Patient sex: F
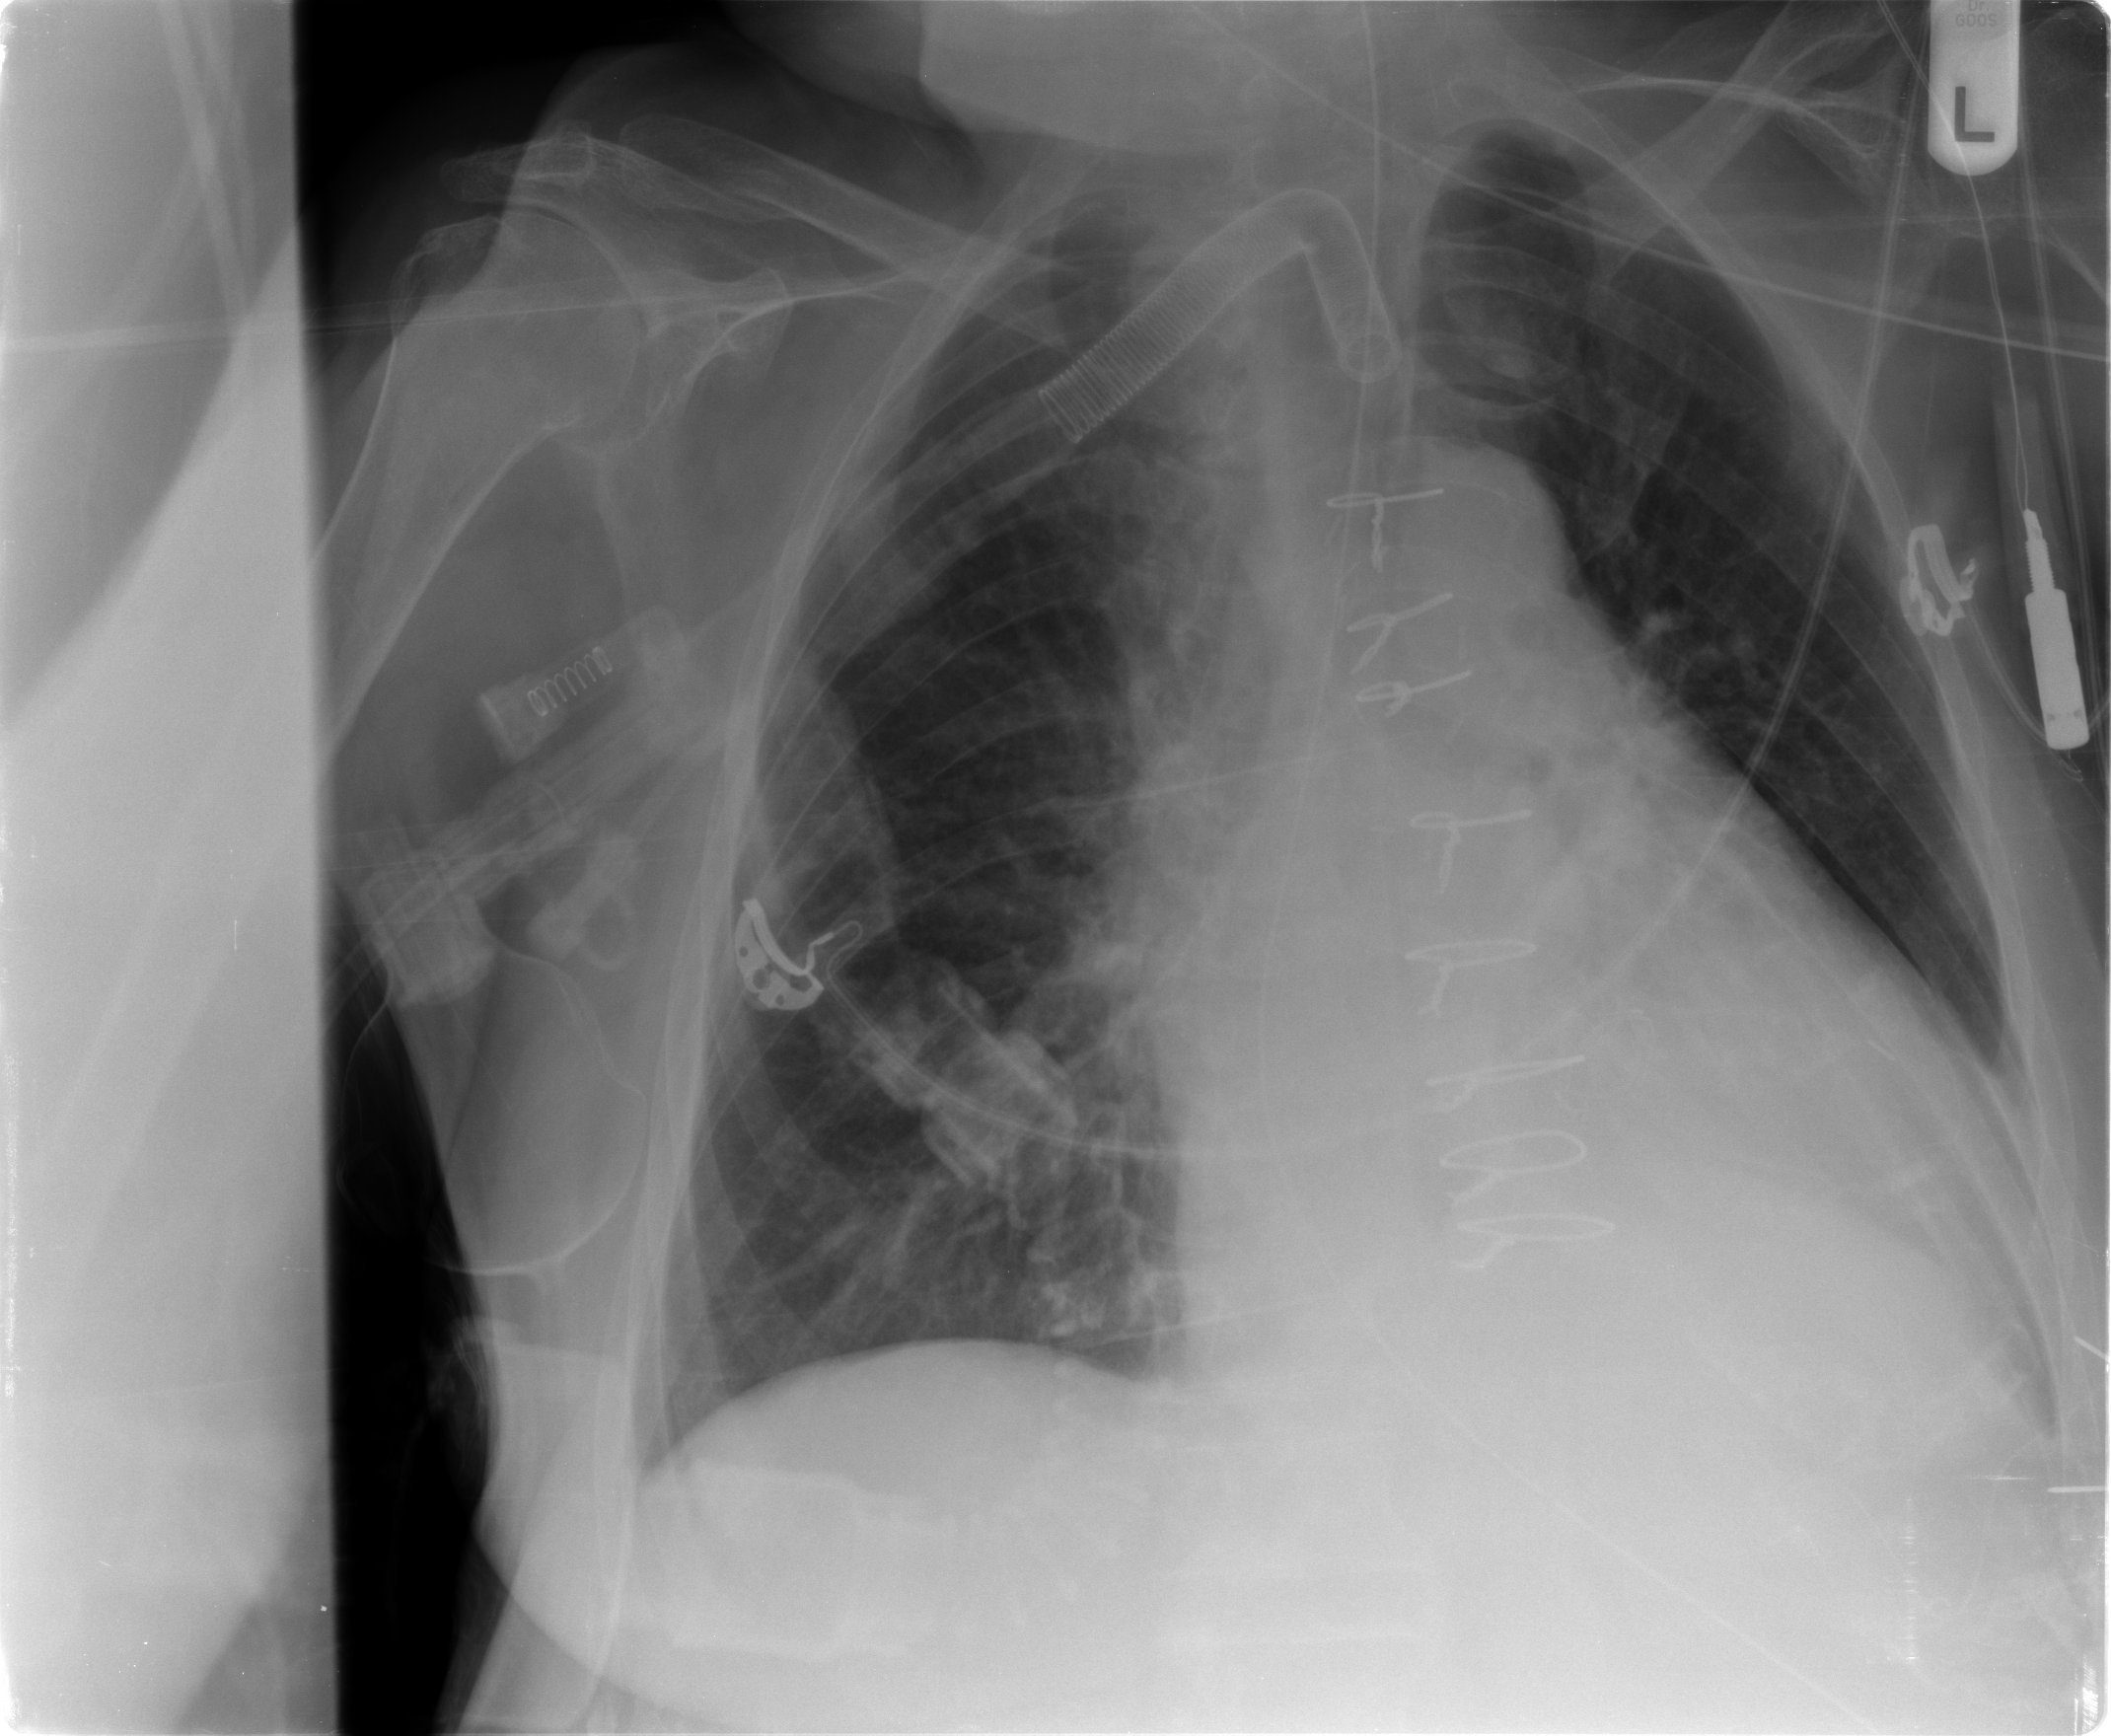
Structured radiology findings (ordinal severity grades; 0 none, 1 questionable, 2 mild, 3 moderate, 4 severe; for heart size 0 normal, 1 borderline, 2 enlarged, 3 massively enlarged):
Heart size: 2
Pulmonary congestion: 2
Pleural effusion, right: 0
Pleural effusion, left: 0
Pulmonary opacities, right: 1
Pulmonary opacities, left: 0
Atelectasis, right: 2
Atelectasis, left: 2